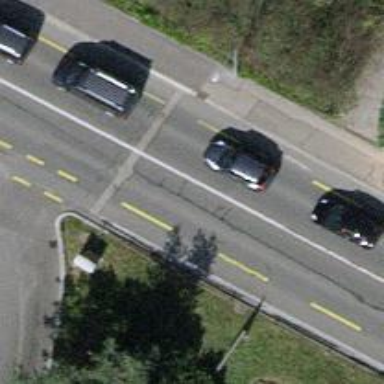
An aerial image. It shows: Secondary road with asphalt surface and dedicated cycle lane.